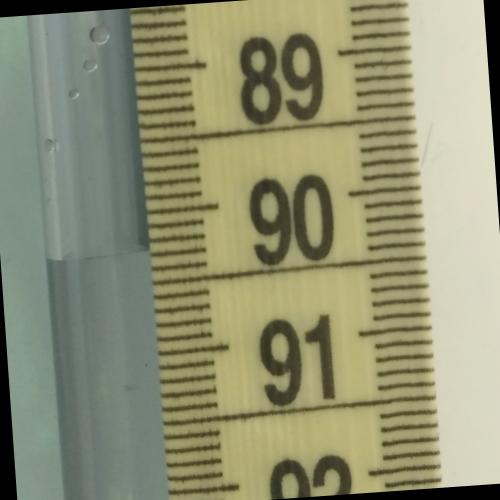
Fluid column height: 90.3 cm